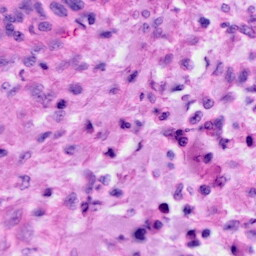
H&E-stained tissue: Cervix